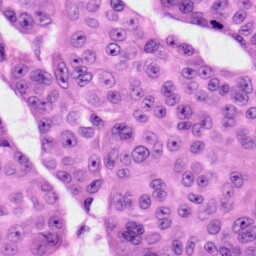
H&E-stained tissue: Skin